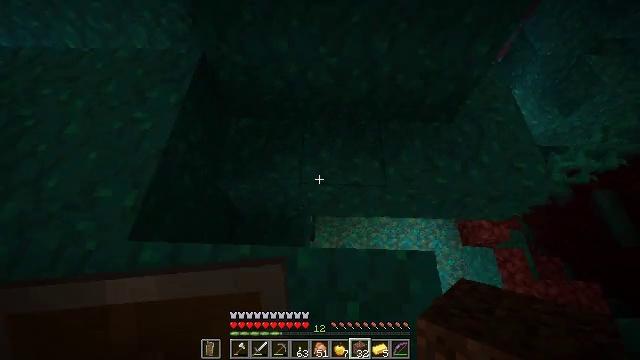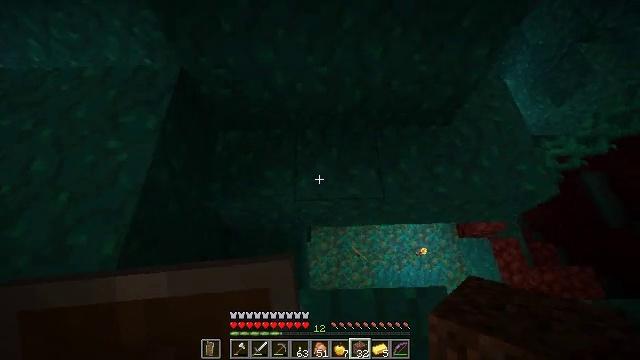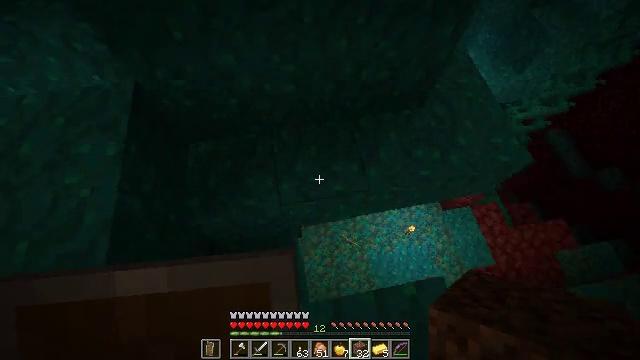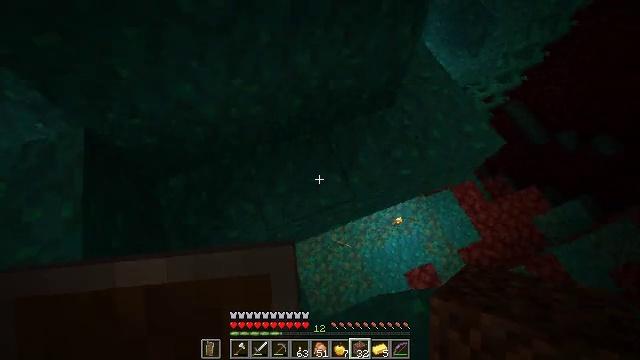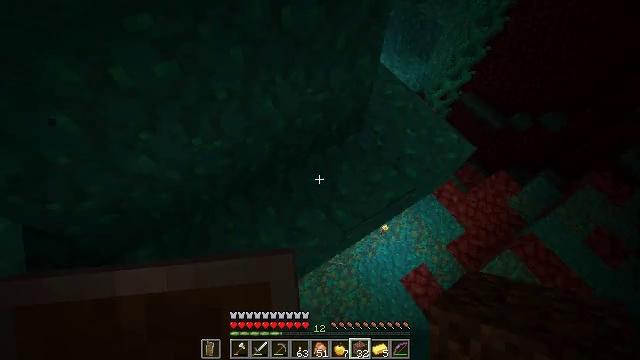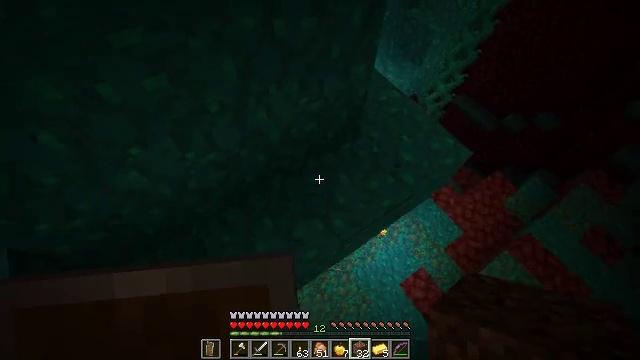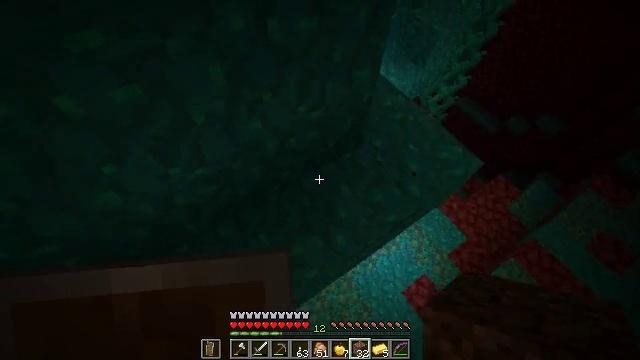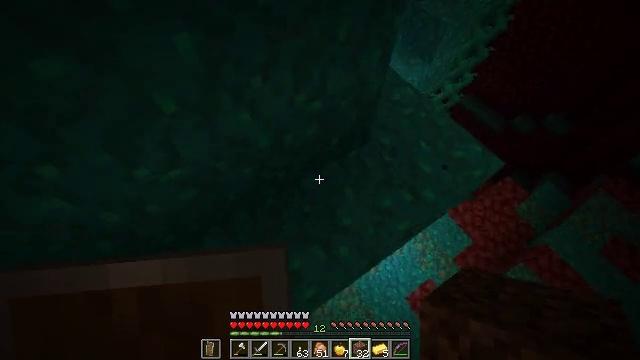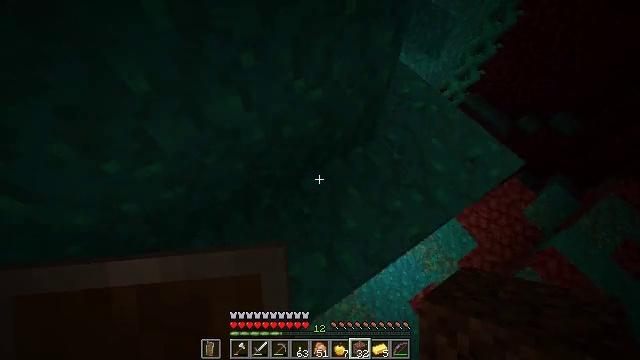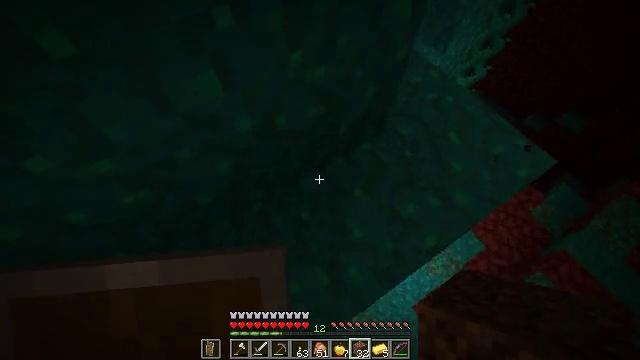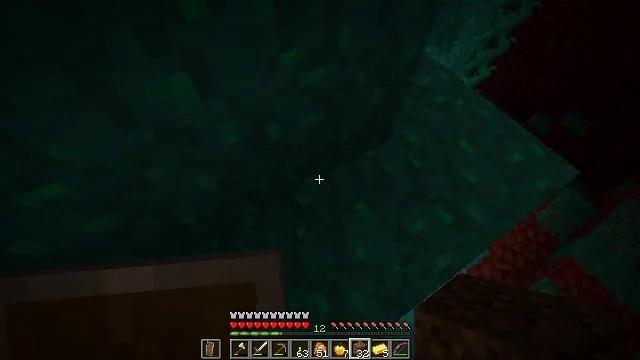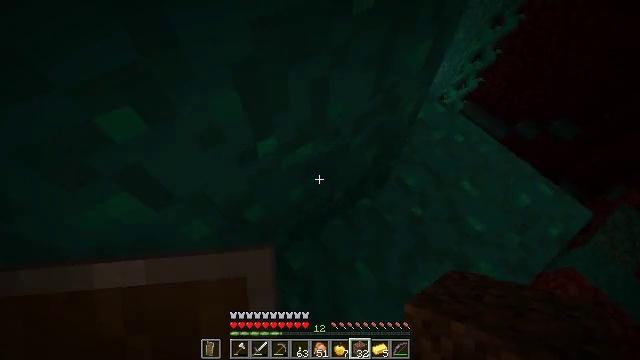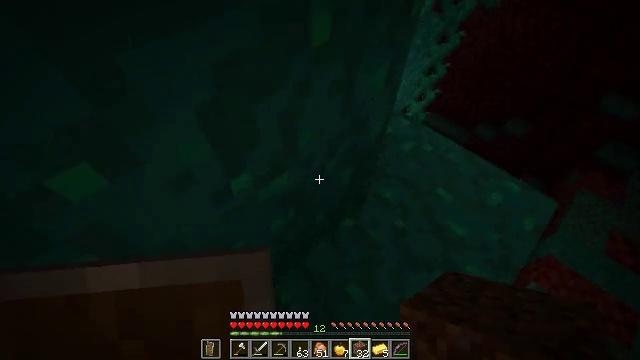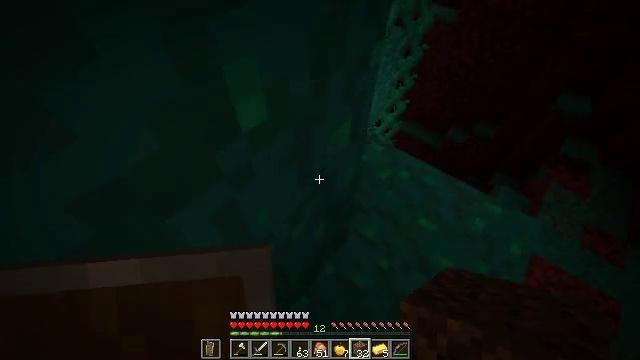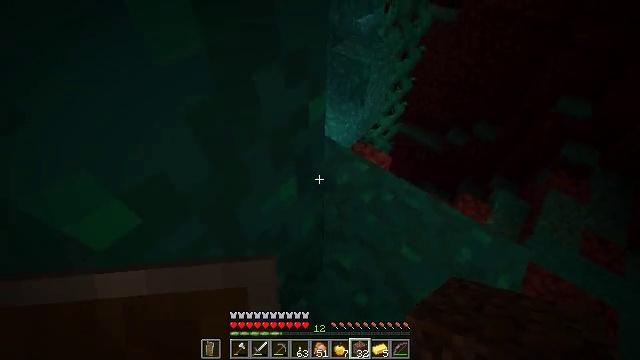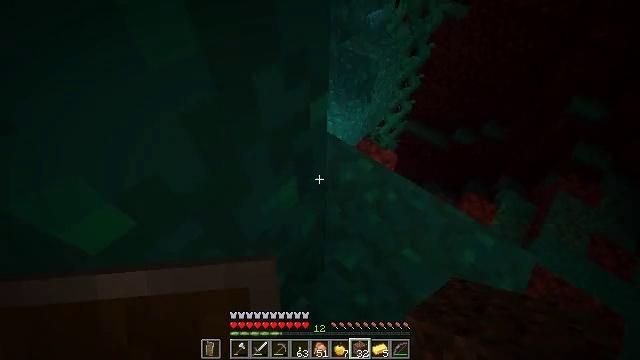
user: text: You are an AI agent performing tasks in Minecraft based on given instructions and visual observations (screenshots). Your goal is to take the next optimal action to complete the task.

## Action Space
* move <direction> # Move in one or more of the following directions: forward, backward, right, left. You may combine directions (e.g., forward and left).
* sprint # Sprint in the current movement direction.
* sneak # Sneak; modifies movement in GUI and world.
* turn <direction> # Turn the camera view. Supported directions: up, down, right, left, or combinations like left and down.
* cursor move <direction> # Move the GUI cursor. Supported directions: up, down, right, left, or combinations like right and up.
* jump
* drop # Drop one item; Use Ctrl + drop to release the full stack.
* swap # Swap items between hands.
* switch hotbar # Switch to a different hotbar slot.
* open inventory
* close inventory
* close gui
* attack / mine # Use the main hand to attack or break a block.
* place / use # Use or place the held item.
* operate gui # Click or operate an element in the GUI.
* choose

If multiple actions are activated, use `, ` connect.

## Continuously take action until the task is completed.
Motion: motion action
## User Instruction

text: Attack the warped wart block to obtain it.
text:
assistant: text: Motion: move forward, turn right and down
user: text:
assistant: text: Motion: move forward, turn right and down
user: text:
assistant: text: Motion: move forward, turn right
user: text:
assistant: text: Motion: move forward, turn right and up
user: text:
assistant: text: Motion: move forward, turn right
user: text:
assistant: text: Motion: move forward
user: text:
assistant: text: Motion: move forward
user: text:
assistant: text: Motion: move forward
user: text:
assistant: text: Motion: move forward
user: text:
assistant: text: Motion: move forward
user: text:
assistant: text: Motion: move forward, turn right and up
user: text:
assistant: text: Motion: move forward, turn right and up
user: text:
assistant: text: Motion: move forward and move right, turn right and up
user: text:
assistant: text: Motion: move forward and move right
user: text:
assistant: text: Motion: move forward and move right, turn left
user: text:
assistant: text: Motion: move forward and move right, turn left
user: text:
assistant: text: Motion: move forward and move right, turn left
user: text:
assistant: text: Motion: move forward and move right, turn left
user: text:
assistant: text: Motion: move forward and move right, sneak, turn left
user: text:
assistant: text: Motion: move forward and move right, sneak, turn left
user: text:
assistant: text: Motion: move forward and move right, sneak, turn left
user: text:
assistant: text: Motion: move forward and move right, sneak, turn left
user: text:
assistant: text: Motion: move forward and move right, sneak, turn left
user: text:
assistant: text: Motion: move forward, sneak, turn left
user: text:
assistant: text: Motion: move forward, sneak
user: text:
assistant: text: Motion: move forward and move left, sneak
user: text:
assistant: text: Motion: move forward and move left, sneak
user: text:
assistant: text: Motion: move forward and move left, sneak, turn down
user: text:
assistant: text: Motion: move forward and move left, sneak, turn down
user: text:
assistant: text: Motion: move forward and move left, sneak, turn down